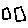
Label: square